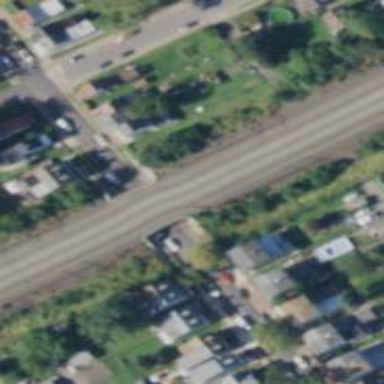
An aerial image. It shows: Railway with electrified contact lines.